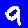
Digit: 9